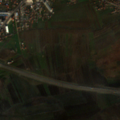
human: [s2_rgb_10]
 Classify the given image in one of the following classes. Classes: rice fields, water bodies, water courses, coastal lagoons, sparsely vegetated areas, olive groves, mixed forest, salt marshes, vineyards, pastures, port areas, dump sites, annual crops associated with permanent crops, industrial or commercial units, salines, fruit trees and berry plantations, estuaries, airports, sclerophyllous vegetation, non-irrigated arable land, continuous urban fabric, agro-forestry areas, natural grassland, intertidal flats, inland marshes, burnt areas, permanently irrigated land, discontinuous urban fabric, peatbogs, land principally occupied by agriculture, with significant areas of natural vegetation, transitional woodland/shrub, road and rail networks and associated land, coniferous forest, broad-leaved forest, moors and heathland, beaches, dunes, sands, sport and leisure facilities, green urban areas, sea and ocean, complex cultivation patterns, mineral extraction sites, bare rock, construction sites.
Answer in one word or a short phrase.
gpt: discontinuous urban fabric, industrial or commercial units, non-irrigated arable land